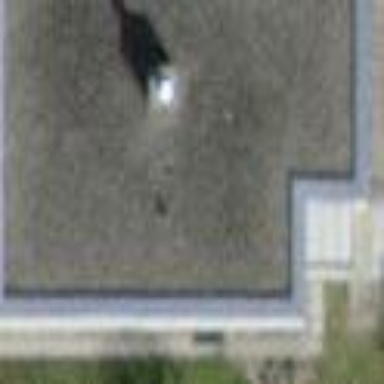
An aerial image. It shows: Terrace building.